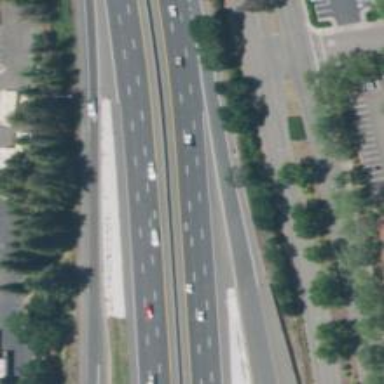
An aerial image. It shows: View of motorway.